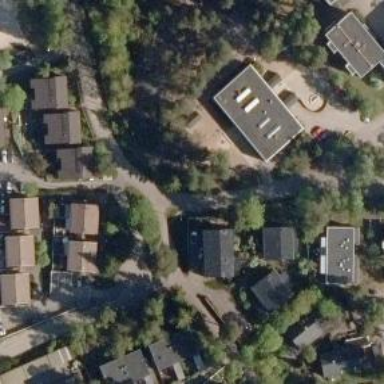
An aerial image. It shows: Kindergarten.